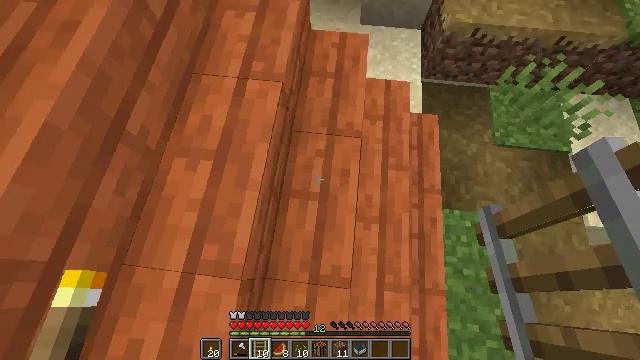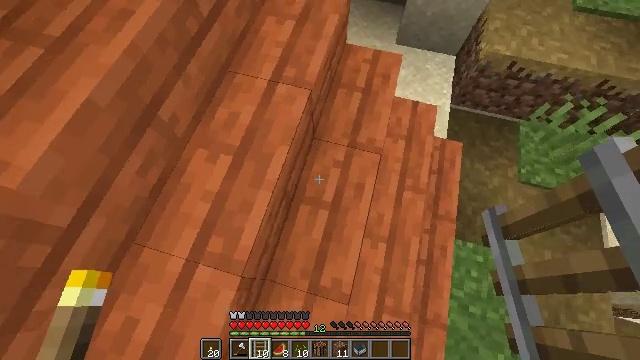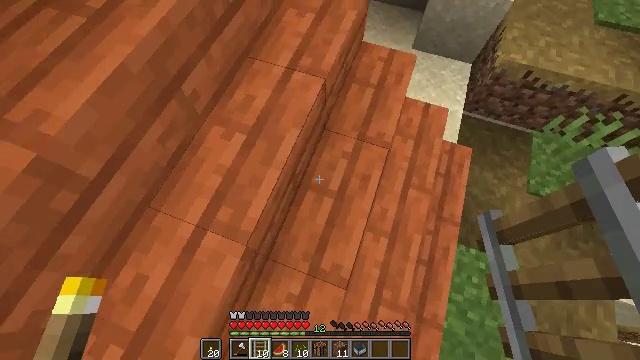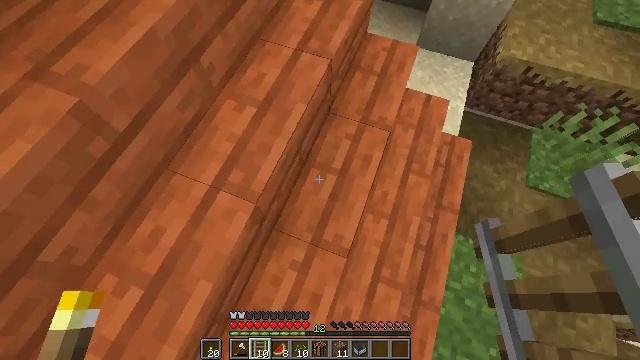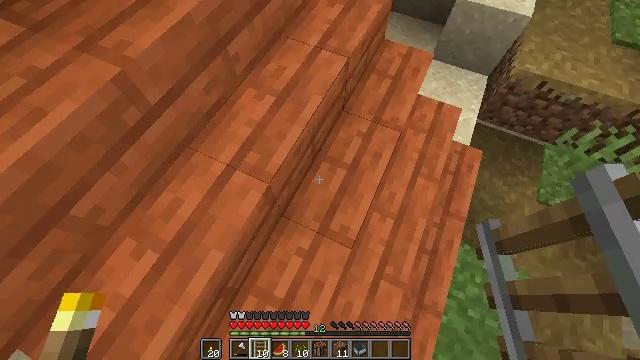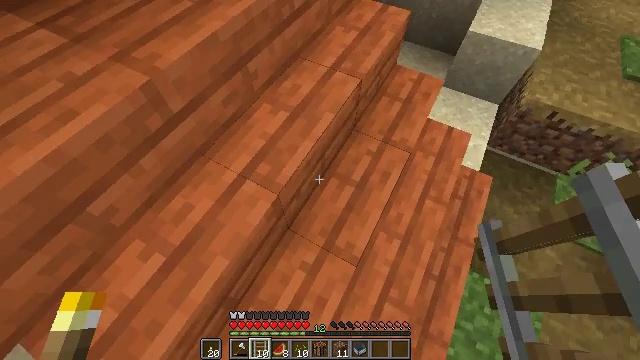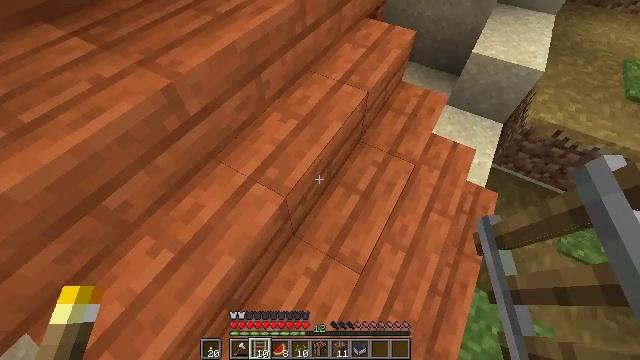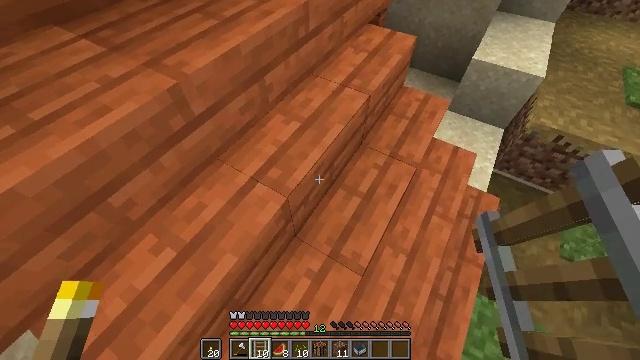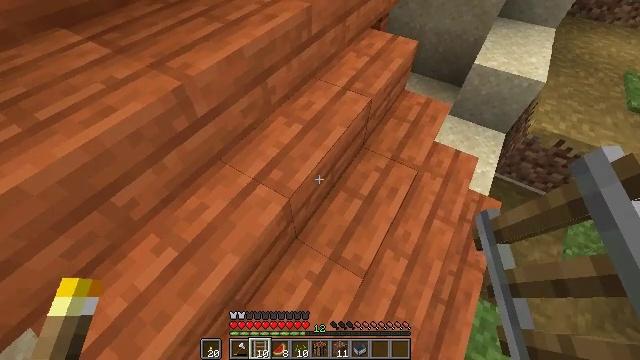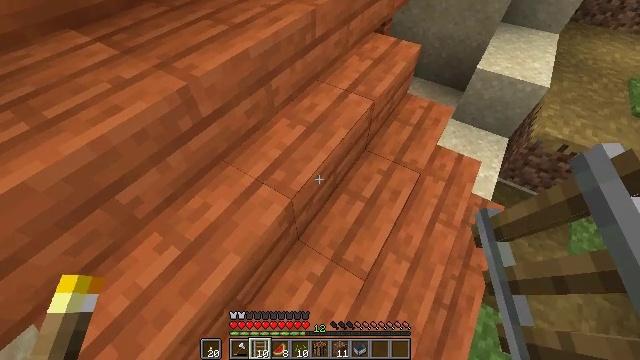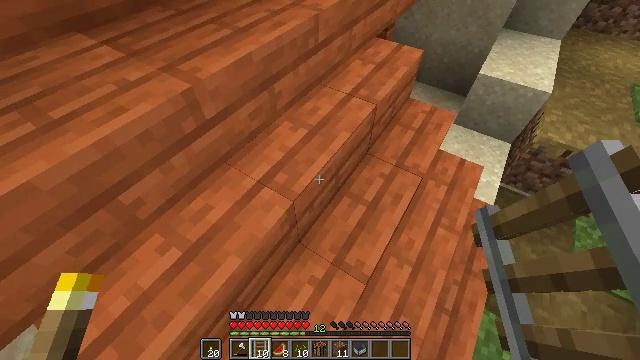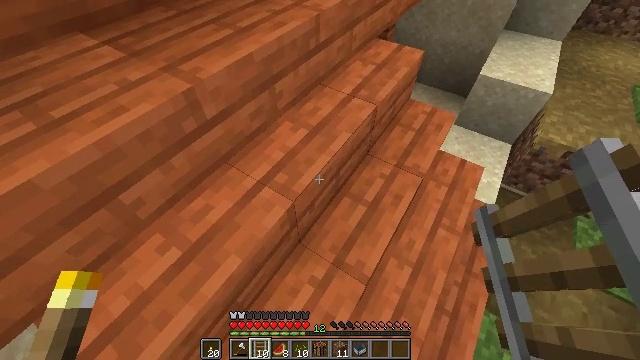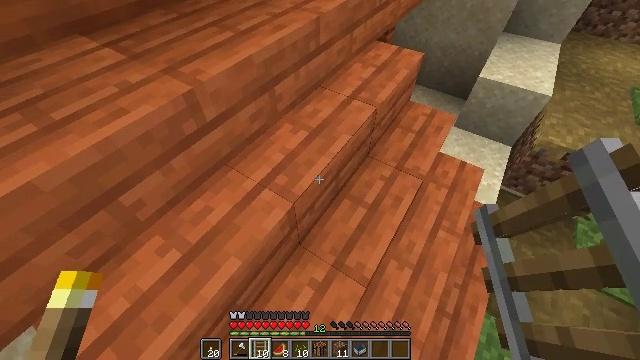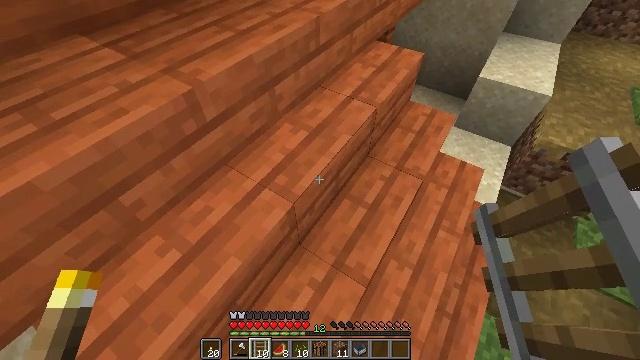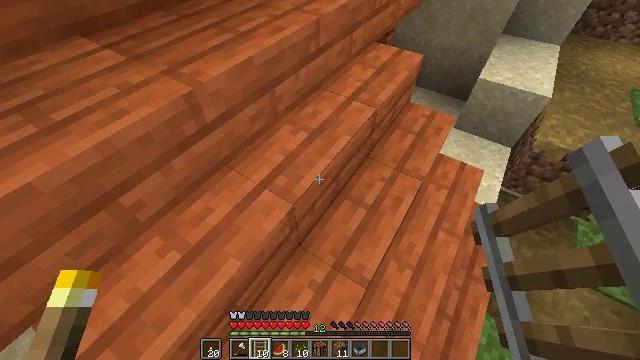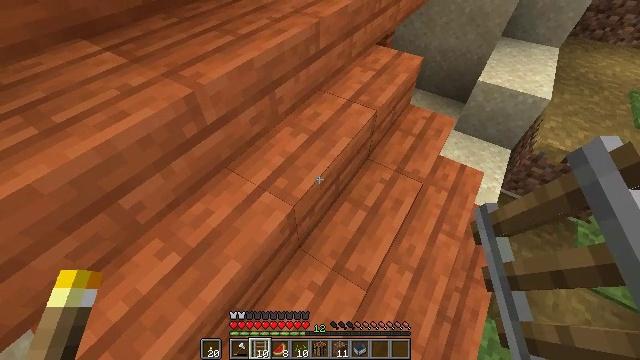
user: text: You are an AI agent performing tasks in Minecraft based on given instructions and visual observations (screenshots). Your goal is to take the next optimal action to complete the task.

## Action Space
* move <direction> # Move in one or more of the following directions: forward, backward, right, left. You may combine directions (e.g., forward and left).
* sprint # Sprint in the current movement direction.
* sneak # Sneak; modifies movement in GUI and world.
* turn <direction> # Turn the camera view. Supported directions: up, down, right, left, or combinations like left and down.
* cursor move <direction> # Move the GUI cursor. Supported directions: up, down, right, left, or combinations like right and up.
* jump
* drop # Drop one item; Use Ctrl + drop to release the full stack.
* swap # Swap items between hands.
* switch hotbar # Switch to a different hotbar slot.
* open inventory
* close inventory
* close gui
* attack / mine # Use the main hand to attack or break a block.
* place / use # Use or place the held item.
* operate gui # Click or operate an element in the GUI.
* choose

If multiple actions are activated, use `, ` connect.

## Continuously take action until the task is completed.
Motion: motion action
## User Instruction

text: Recycle the acacia stairs.
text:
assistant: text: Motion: move back, turn left and up
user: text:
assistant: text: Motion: move back, turn left
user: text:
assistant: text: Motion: move back, turn left
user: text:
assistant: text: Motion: turn left and up
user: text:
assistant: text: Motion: turn left and up
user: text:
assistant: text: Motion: turn left and up
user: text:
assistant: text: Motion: turn up
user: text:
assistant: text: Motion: no_op
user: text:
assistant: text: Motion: no_op
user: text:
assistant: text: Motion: no_op
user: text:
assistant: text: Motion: no_op
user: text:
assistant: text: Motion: no_op
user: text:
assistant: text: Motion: no_op
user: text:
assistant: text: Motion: no_op
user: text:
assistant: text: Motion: no_op
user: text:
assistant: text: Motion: no_op
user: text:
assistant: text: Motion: no_op
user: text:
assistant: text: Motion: no_op
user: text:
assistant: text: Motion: no_op
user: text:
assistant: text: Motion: no_op
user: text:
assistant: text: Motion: no_op
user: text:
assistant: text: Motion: no_op
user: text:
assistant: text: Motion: no_op
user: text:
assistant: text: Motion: no_op
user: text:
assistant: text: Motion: no_op
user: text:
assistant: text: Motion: no_op
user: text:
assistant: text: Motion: no_op
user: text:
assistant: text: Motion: no_op
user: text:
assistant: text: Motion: no_op
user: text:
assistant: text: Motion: no_op